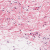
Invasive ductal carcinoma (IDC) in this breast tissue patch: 0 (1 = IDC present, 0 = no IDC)